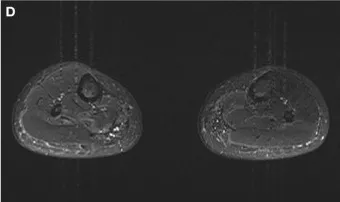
Magnetic resonance imaging (MRI) images of the patient. Muscle MRI shows the geographic distribution of muscular fatty infiltration. No muscle edema was seen in the proband (C, D).
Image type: radiology (mri)